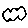
Label: cloud